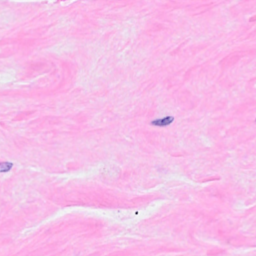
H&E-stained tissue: Breast